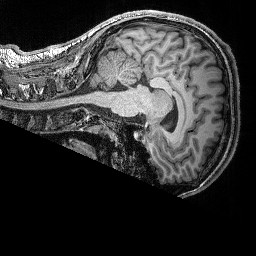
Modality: T1w
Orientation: sagittal
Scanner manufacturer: siemens
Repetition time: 2.25 s
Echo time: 0.00418 s